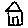
Label: house